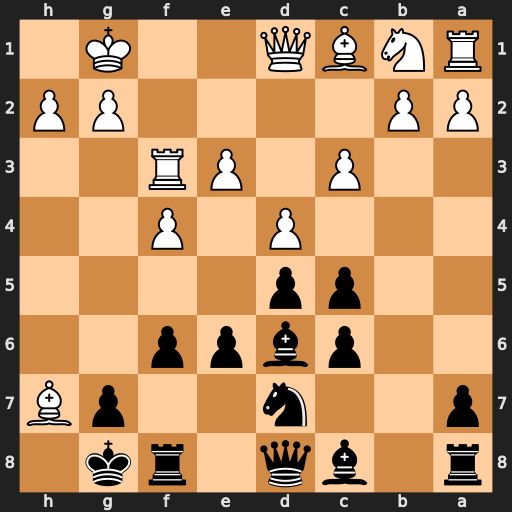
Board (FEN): r1bq1rk1/p2n2pB/2pbpp2/2pp4/3P1P2/2P1PR2/PP4PP/RNBQ2K1
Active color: b
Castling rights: -
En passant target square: -
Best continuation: Kxh7 Rh3+ Kg8